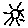
Label: sun